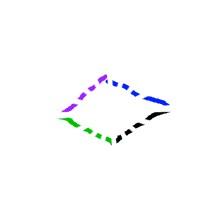
Shape: rhombus